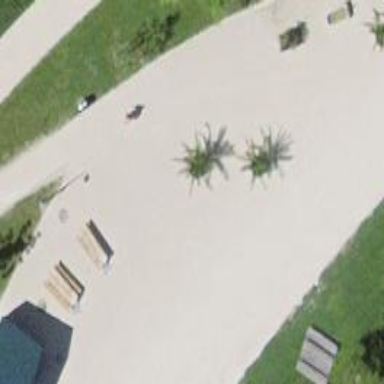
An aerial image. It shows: Picnic table located in leisure land area.